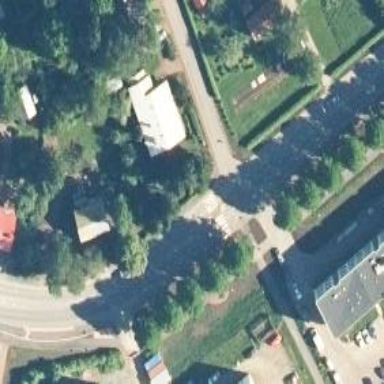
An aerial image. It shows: Asphalt cycleway.